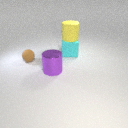
large cyan rubber cube to the right of large purple metal cylinder